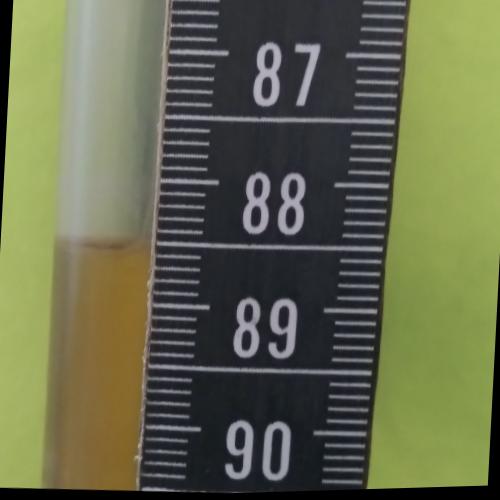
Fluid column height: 88.5 cm